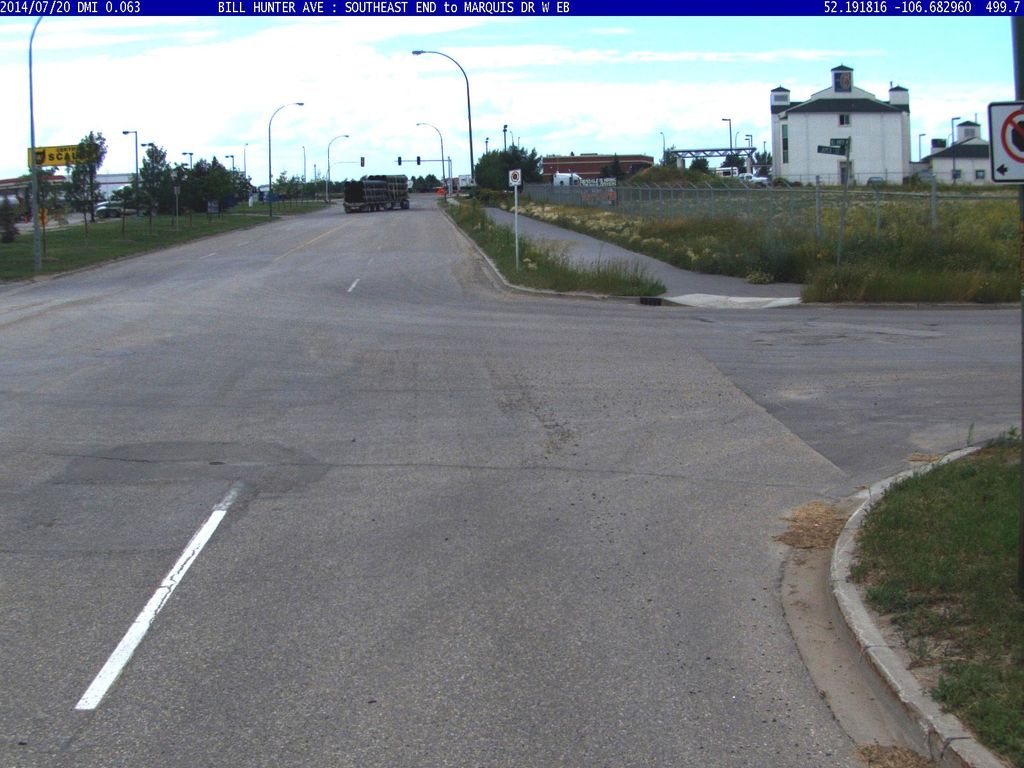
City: saskatoon